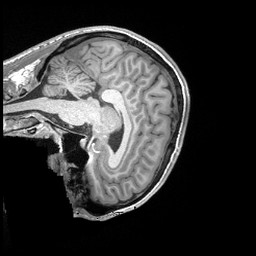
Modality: T1w
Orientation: sagittal
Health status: ill
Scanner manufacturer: siemens
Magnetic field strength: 3 T
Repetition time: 2.3 s
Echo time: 0.00243 s